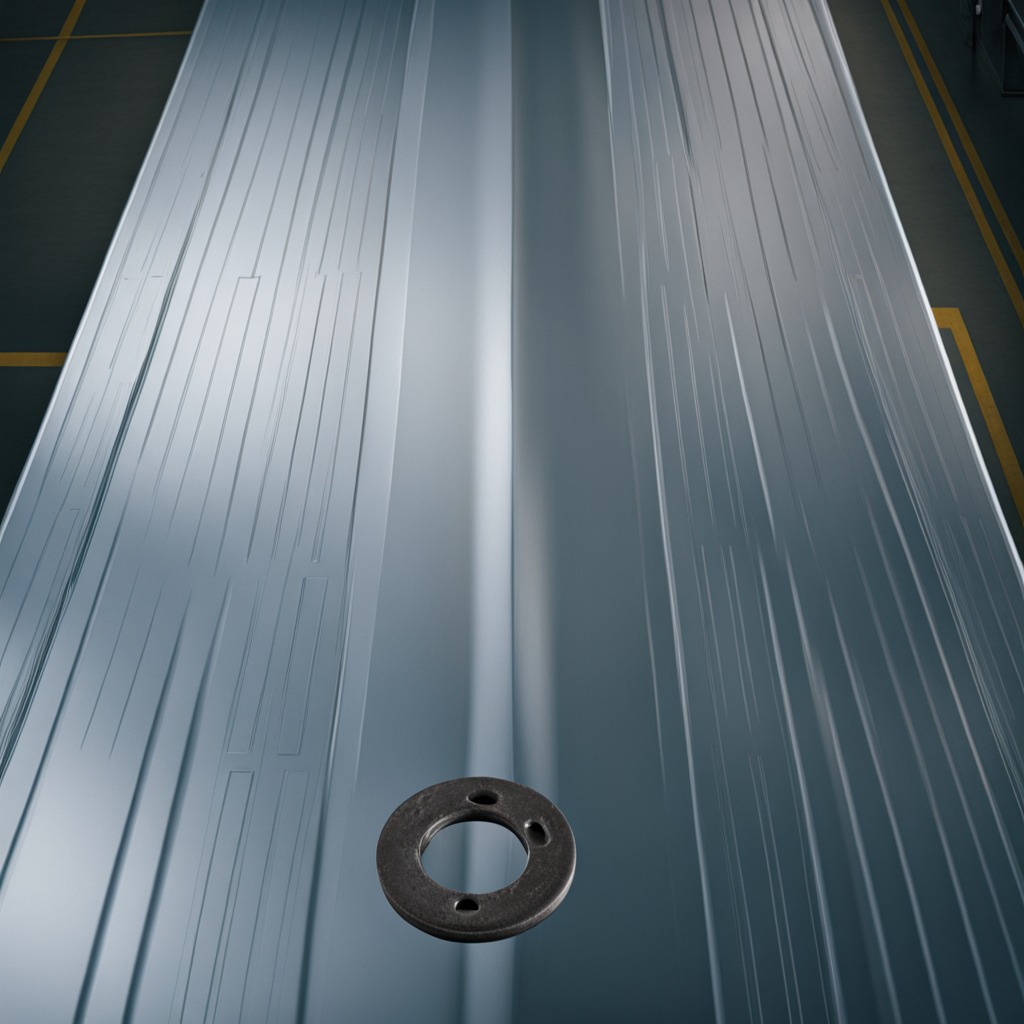
A flat metal washer lying on the toolbox surface in an airplane hangar workshop 8K.